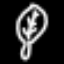
Label: leaf